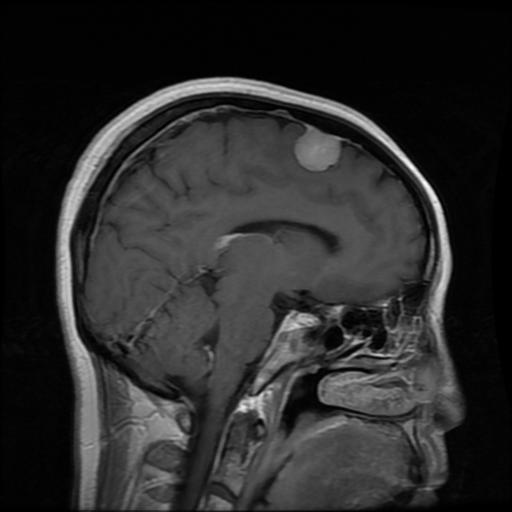
Label: meningioma